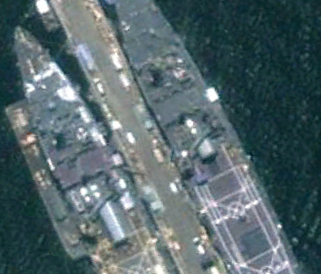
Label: combat